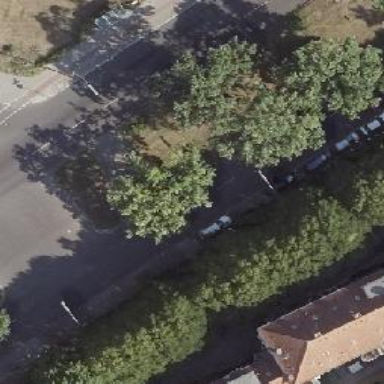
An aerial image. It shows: Uncontrolled footway crossing with median island.